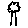
Label: tree